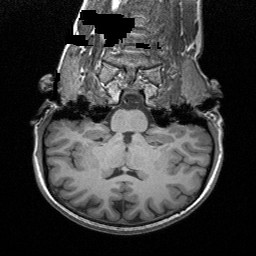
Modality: T1w
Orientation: sagittal